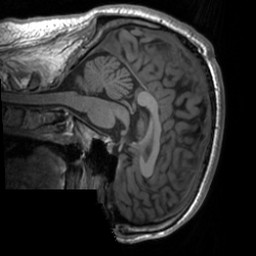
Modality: T1w
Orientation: sagittal
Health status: healthy
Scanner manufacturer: siemens
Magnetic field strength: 3 T
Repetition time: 1.9 s
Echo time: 0.00226 s